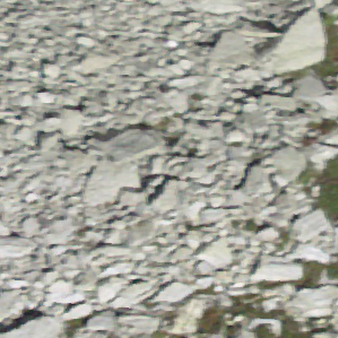
Label: other